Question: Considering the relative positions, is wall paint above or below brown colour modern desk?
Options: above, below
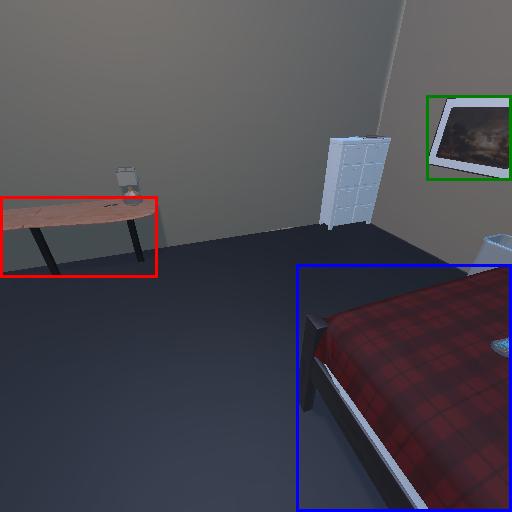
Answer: above